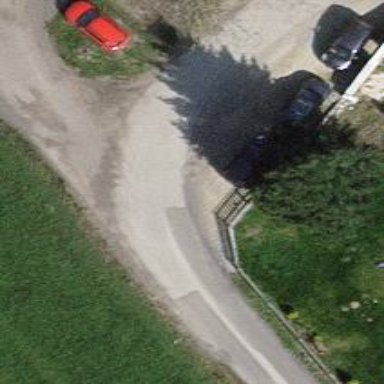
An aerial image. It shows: Well-maintained track road of grade 1.